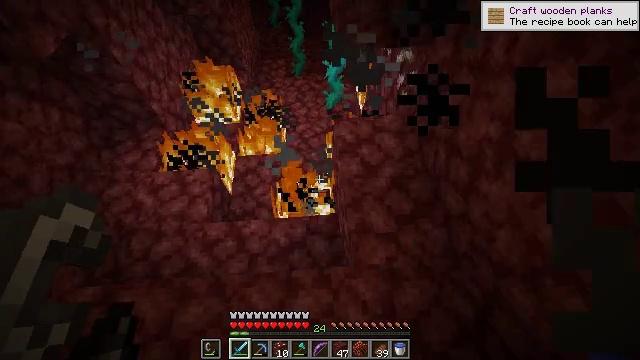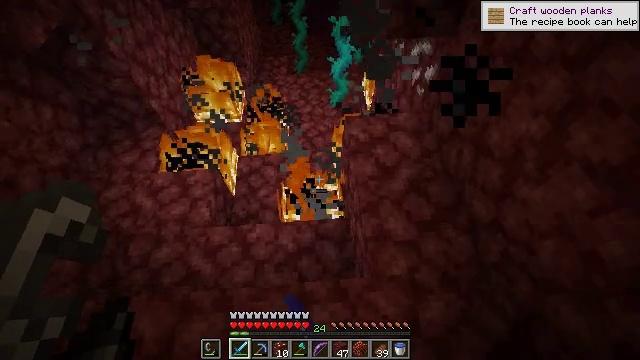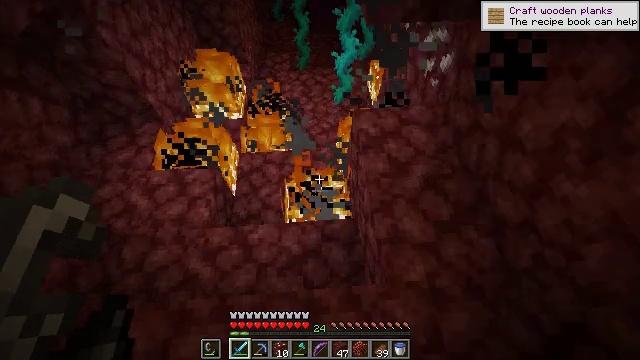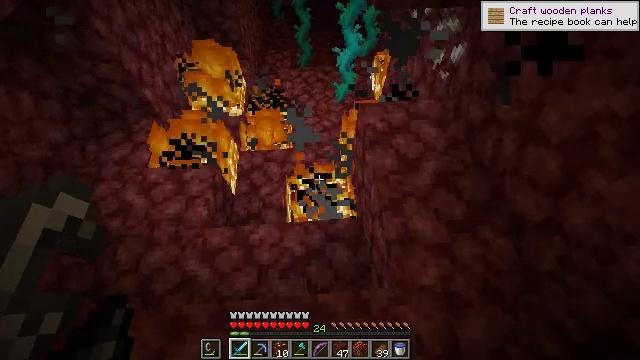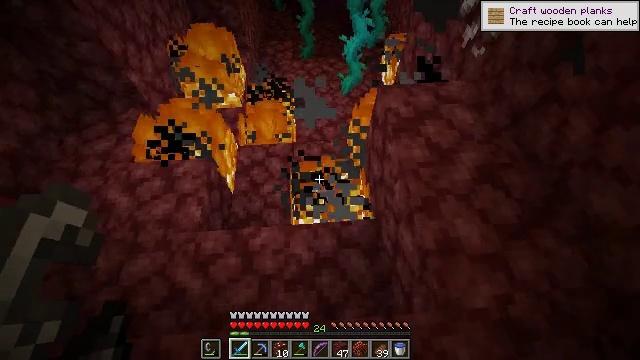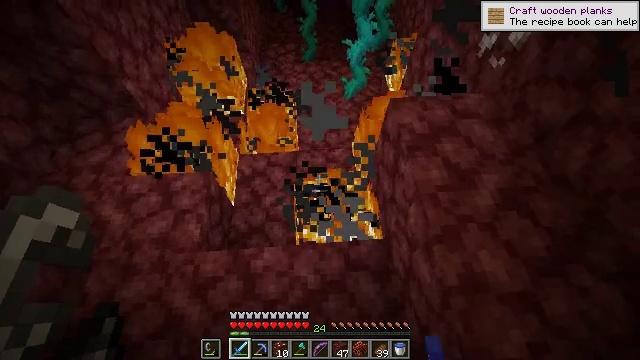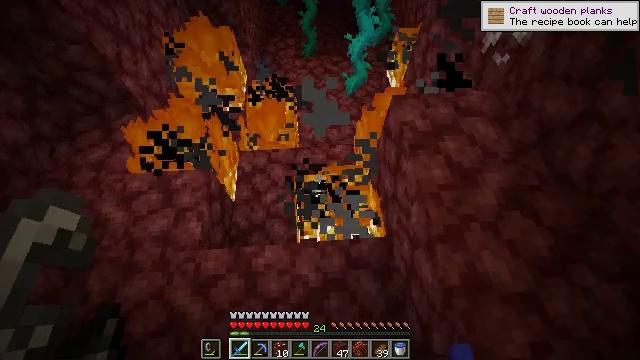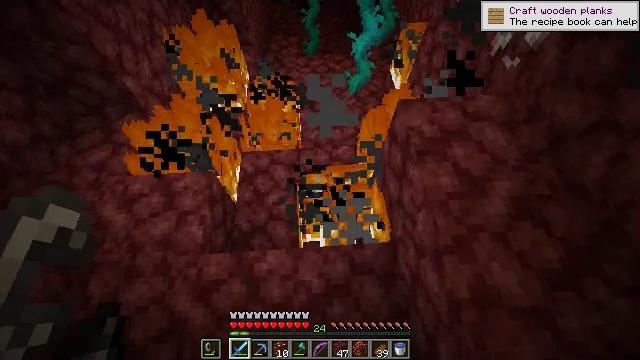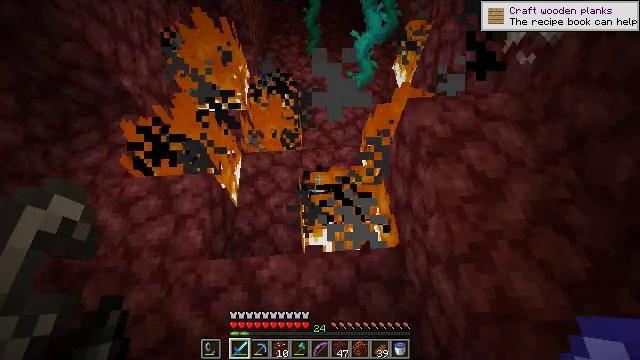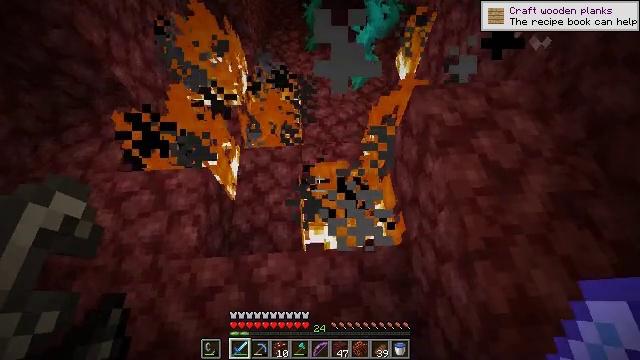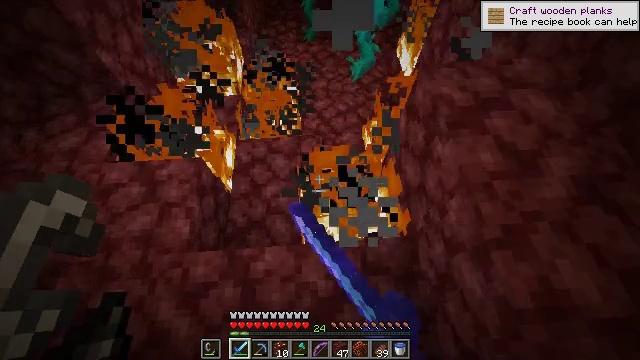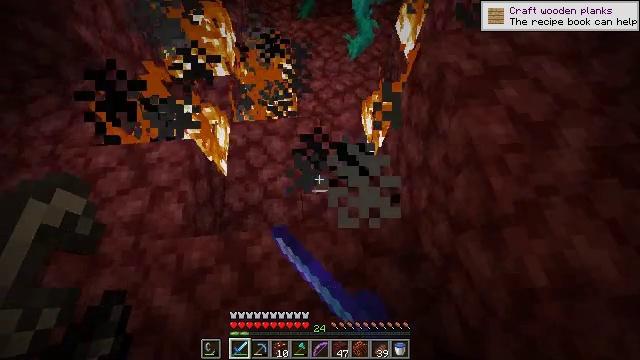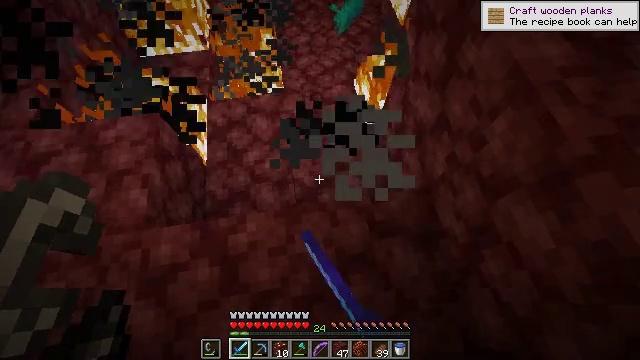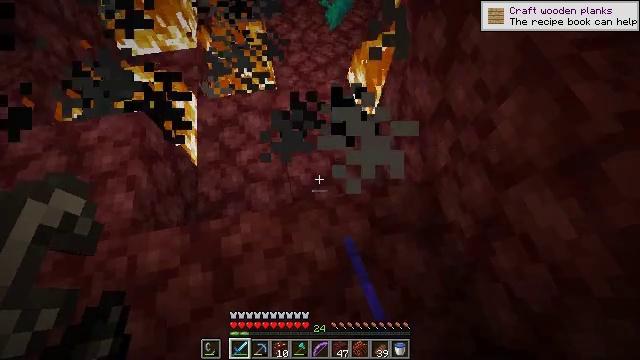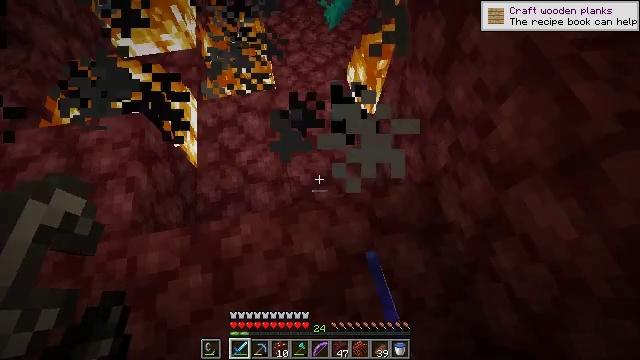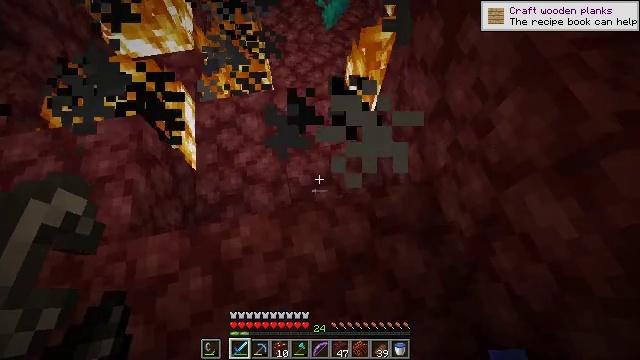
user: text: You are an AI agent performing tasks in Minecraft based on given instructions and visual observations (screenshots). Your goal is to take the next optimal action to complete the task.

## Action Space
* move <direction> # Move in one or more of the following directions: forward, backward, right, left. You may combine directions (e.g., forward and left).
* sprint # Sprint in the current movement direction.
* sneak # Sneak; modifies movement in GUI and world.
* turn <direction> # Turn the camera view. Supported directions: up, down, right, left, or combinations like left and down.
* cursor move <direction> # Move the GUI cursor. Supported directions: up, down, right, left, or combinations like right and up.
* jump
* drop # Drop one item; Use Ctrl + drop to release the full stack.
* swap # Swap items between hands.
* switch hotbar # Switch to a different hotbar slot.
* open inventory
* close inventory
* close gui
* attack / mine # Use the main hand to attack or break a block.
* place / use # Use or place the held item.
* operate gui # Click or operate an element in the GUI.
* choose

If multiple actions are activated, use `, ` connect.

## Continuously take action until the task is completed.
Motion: motion action
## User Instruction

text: Clear the fire from the area.
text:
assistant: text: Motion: move forward and move left, attack / mine
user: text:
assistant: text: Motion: move forward and move left, attack / mine
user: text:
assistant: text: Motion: move forward, attack / mine
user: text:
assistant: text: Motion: move forward
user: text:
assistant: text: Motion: move forward
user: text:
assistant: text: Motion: turn down
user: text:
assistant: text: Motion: no_op
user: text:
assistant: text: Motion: no_op
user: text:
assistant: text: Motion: attack / mine
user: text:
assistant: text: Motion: attack / mine
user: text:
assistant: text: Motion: turn right and down, attack / mine
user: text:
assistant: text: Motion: turn right and down, attack / mine
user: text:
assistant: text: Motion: turn right
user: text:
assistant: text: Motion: no_op
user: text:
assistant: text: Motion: no_op
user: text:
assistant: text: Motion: attack / mine
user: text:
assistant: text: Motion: turn left and up, attack / mine
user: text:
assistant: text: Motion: turn left and up, attack / mine
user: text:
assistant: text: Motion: turn left and up
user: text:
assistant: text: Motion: move forward, turn up, attack / mine
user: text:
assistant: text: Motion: move forward, turn right, attack / mine
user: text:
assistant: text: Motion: move forward, attack / mine
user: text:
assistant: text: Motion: move forward, turn right, attack / mine
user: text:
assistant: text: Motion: move forward, turn right, attack / mine
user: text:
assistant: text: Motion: move forward, attack / mine
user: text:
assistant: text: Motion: turn right and down, attack / mine
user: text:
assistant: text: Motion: turn right and up
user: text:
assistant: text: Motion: turn right and up, attack / mine
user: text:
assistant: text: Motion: turn left and up, attack / mine
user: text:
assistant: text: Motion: turn left and down